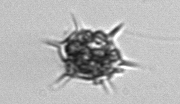
Label: Dictyocha